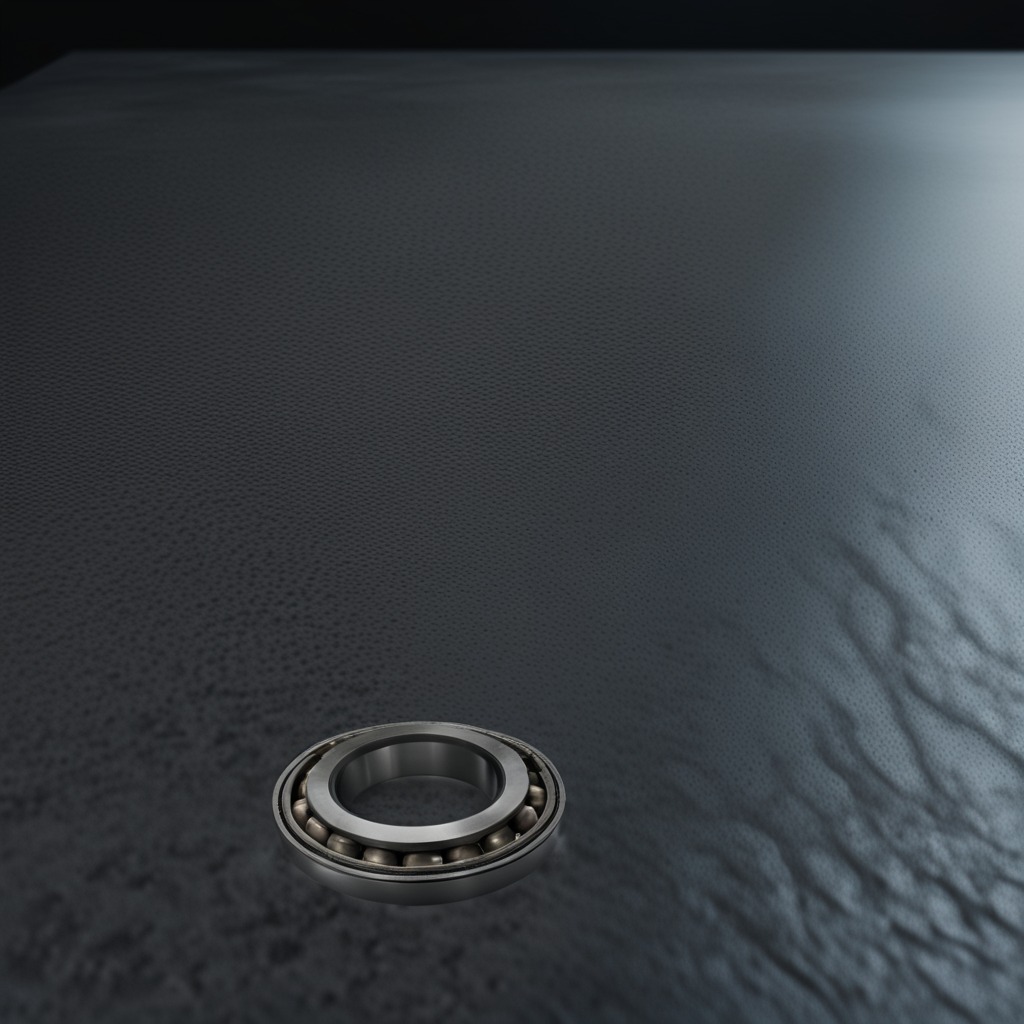
A metal ball bearing lies on a clean granite table inside a workshop at night.